Field crop: maize
Growth stage: 2
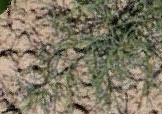
Species: salsola